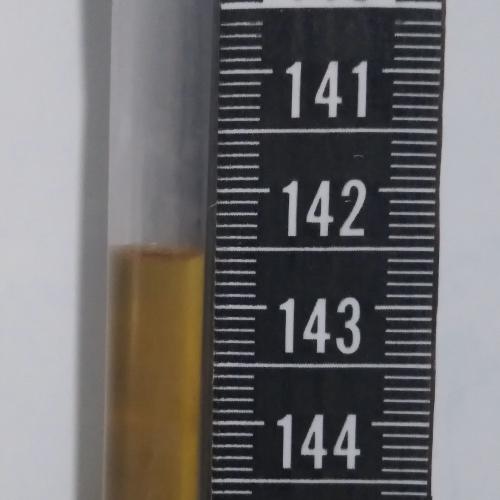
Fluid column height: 142.6 cm